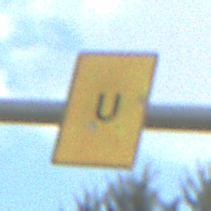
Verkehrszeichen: AnkuendigungOderFortsetzungUmleitungOhnePfeilsymbol
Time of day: MorningAfternoon
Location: Outdoor (Suburban)
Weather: PartlyCloudy
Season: NotSpecified
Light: Natural